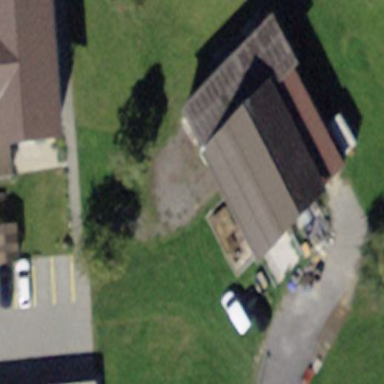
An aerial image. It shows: Cowshed building.